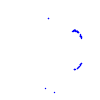
Particle: proton